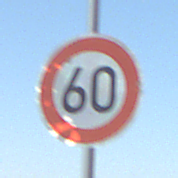
Verkehrszeichen: Geschwindigkeit60
Umgebung: Outdoor, Nature
Tageszeit: MorningAfternoon
Wetter: PartlyCloudy
Licht: Natural
Jahreszeit: NotSpecified
Kontrast: HighContrast